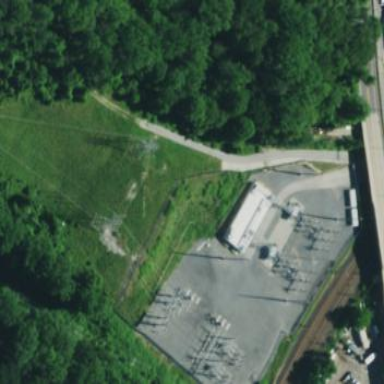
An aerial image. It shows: Substation surrounded by chain-link fence.